Question: I am using ASP.NET Web API 2 with attribute routing.
I have the following 'PlayerModel'.
'''
public class PlayerModel
{
public int Id { get; set; }
public string Key { get; set; }
public string Name { get; set; }
public string Password { get; set; }
public int TeamId { get; set; }
public PlayerStatModel Stat{ get; set; }
}
public class PlayerStatModel
{
public int PlayerId { get; set; }
public string FirstName { get; set; }
public string LastName { get; set; }
public string Title { get; set; }
public string EmailAddress { get; set; }
public IEnumerable<PhoneNumberModel> PhoneNumbers { get; set; }
public int TeamId { get; set; }
}
public class PhoneNumberModel
{
public string Value { get; set; }
public string Extension { get; set; }
}
'''
Which in turn is passed into 'PostPlayer' for player creation.
'''
[HttpPost("", RouteName = "PostPlayer")]
public PlayerModel PostPlayer(PlayerModel player)
{
var playerObject = this.GetObject(player));
this._manager.CreatePlayer(playerObject );
return this.GetPlayer(playerObject.Id);
}
'''
My integration tests pass and I am able to verify that player is indeed created when 'CreatePlayer' is invoked.
How can I model this 'POST' request in the POSTMAN Rest Client in Google Chrome?

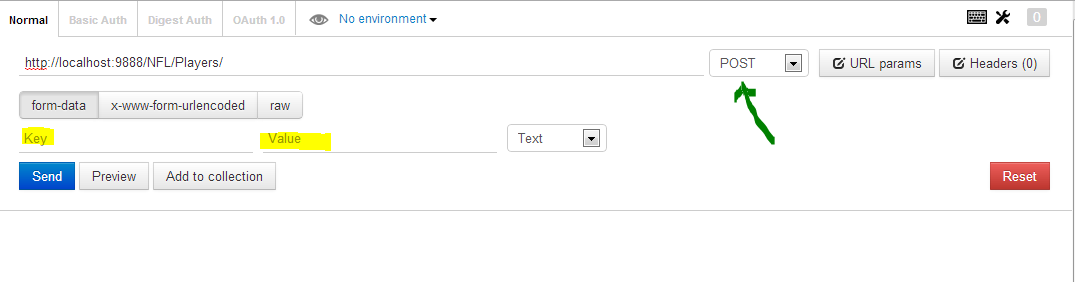
Answer: Well, make sure that you specify 'raw' and set the 'Content-Type' request header to 'application/json'. And then go ahead and specify the body of the POST request that will match your view model structure:
'''
{
"id": 1,
"key": "some key",
"name": "some name of course",
"password": "the hyper secret",
"teamId": 256,
"stat": {
"playerId": 115,
"firstName": "John",
"lastName": "Smith",
"title": "His Royal Majesty",
"emailAddress": "john.smith@buckingampalace.com",
"phoneNumbers": [
{ "value": "123", "extension": "05" },
{ "value": "456", "extension": "45" }
],
"teamId": 678
}
}
'''
So your actual payload's gonna look like that at protocol level:
'''
POST /NFL/Players HTTP/1.1
Host: localhost:9888
Content-Type: application/json
Content-Length: 582
{
"id": 1,
"key": "some key",
"name": "some name of course",
"password": "the hyper secret",
"teamId": 256,
"stat": {
"playerId": 115,
"firstName": "John",
"lastName": "Smith",
"title": "His Royal Majesty",
"emailAddress": "john.smith@buckingampalace.com",
"phoneNumbers": [
{ "value": "123", "extension": "05" },
{ "value": "456", "extension": "45" }
],
"teamId": 678
}
}
'''